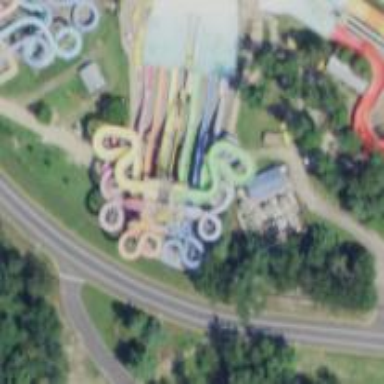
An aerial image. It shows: Water slide attraction.